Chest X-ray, PA view. Patient: 57 years old, sex M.
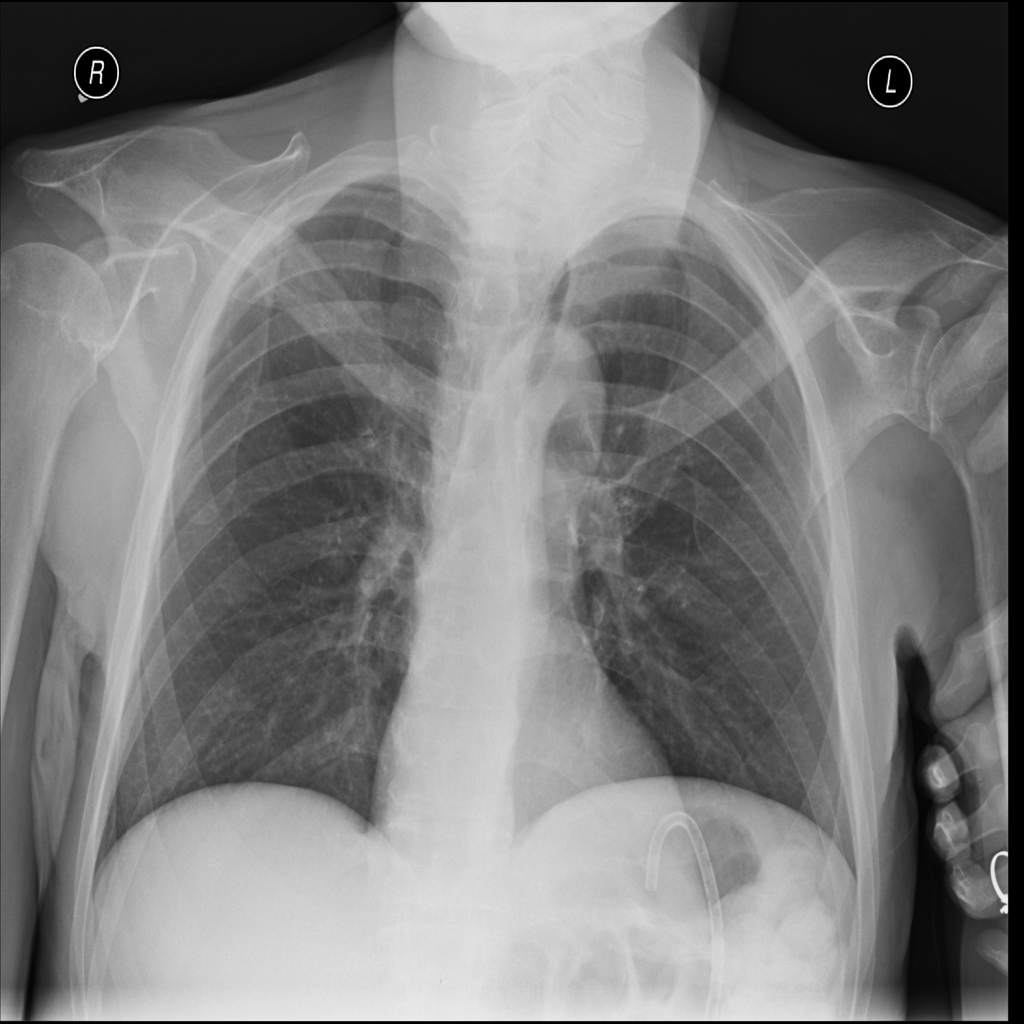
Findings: No Finding